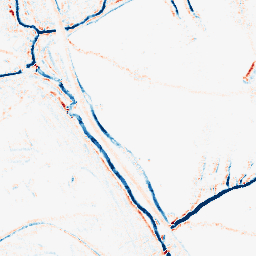
Category: morphological
Decomposition family: morphological_rect
Decomposition parameters: operation: average
width: 5
height: 5
Upsampling method: cubic_catmull_rom
Upsampling parameters: scale: 4
Upsampling scale: 4